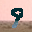
Label: 9